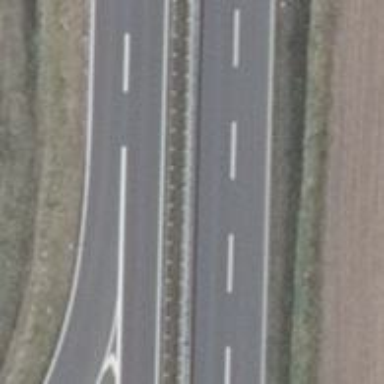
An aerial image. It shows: Motorway junction.